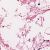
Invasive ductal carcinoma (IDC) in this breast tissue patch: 1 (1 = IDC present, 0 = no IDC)